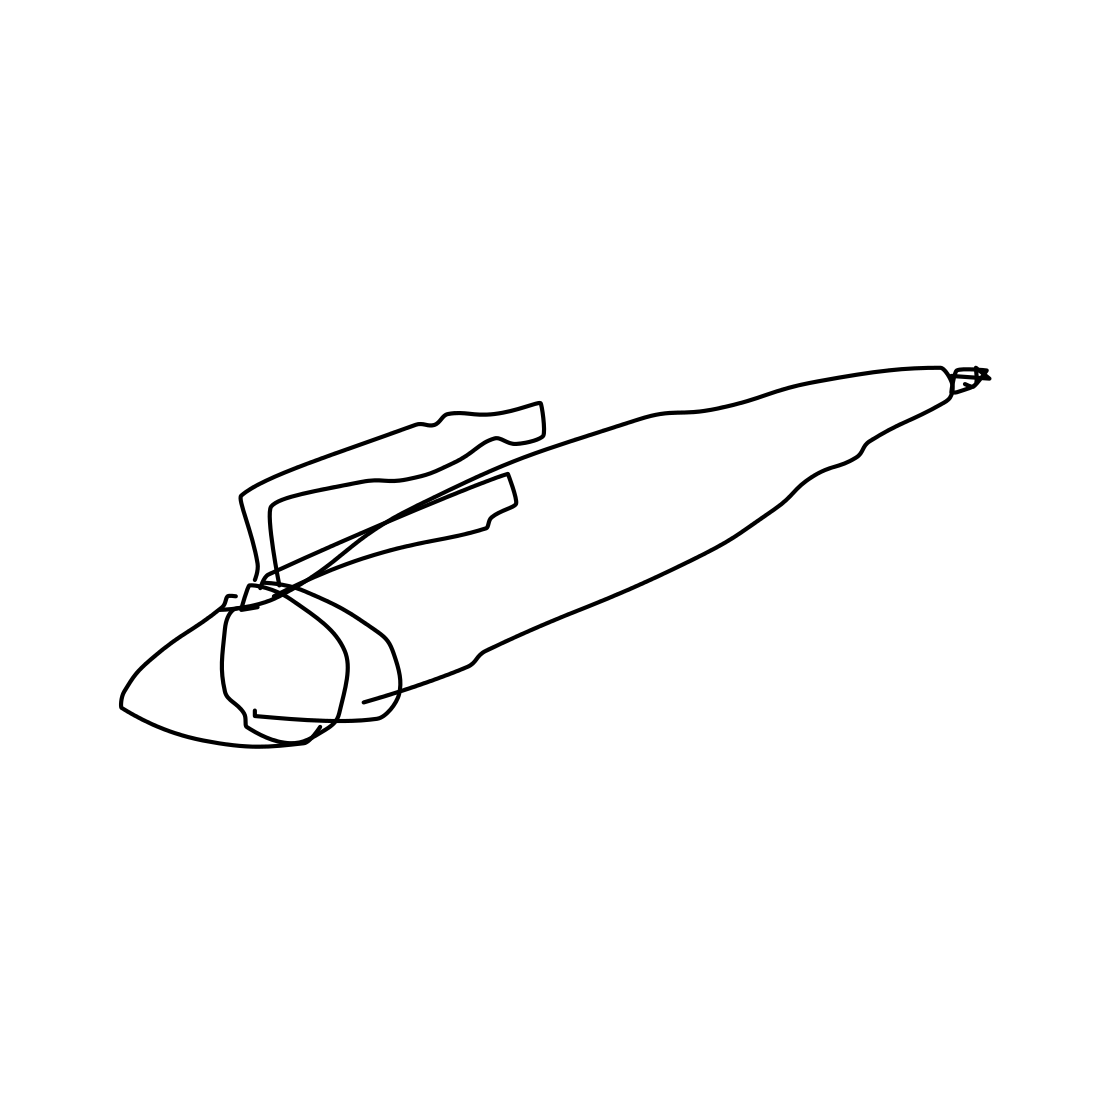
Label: pen